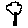
Label: tree